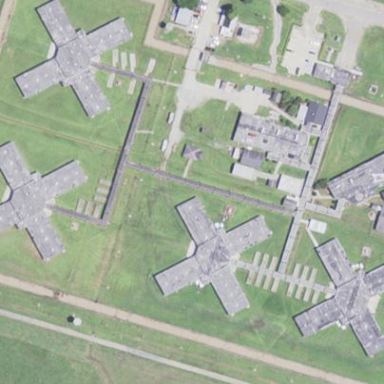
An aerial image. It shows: Prison.